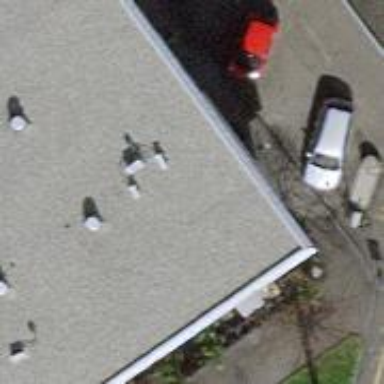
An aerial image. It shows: Cafe.